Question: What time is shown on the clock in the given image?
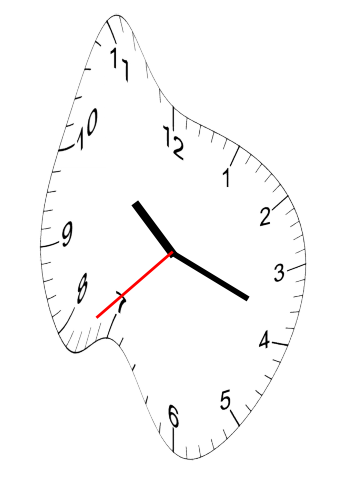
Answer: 10:18:38